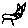
Label: cat